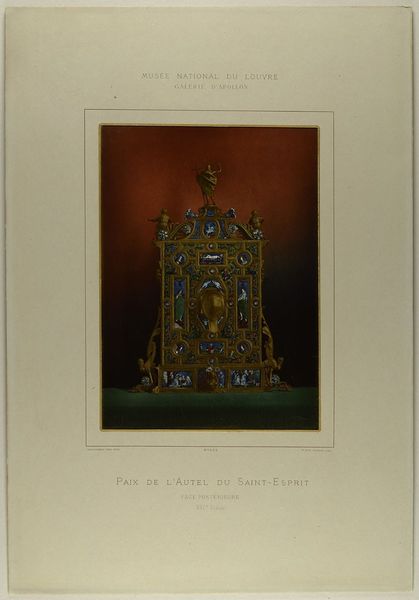
Künstler: Léon Vidal
Standort: Hamburg
Institution: Museum für Kunst und Gewerbe Hamburg
Schlagwörter: papier, foto, fotografie, photographie, photo, kunstgewerbe, kunsthandwerk, verfahren, lichtbild, objektstudie, kunstwerke, sachfotografie, industriedesign, bildwerke, angewandte und bildende kunst, hessische systematik, objektstudien, sachphotographie, reproduktionsfotografie, kunstreproduktion, reproduktionsphotographie, fotochromdruck, orell, füßli, photochromdruck, photochrom